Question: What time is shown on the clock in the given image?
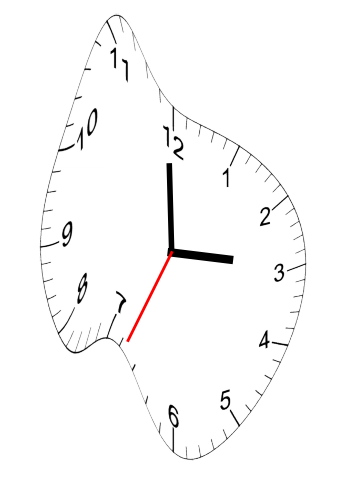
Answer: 02:59:34